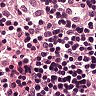
Metastatic tissue present: no